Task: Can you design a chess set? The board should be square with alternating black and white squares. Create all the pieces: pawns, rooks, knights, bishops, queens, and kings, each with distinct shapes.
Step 34:
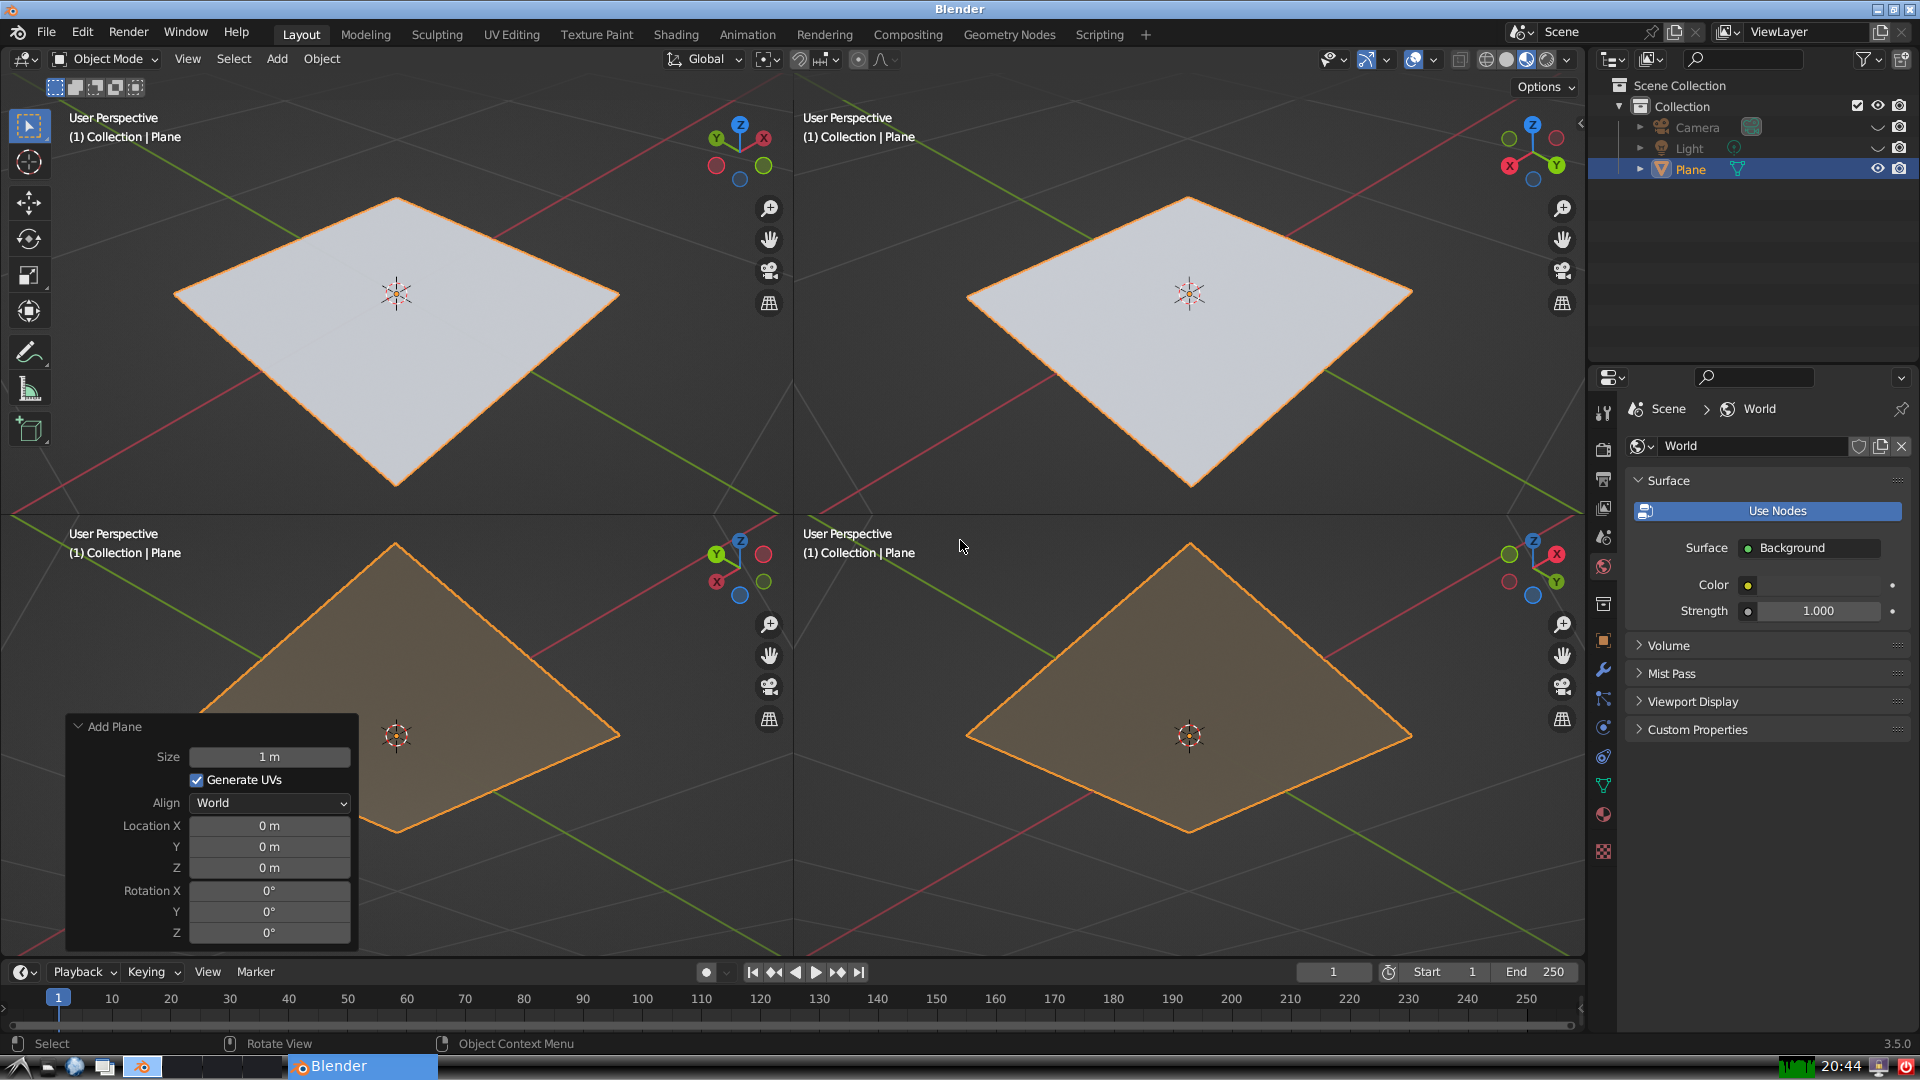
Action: {"mouse_move": [1608, 631]}